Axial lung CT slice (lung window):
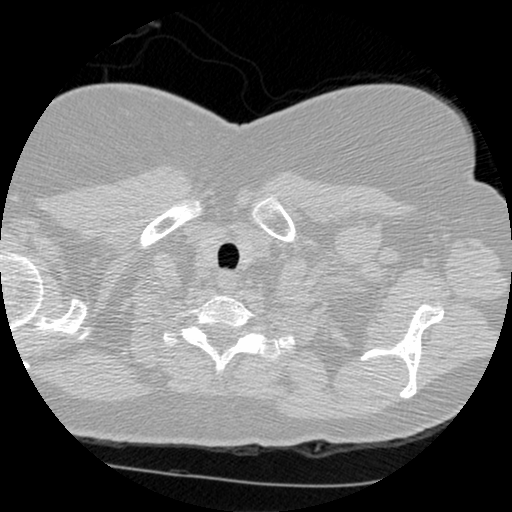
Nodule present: no